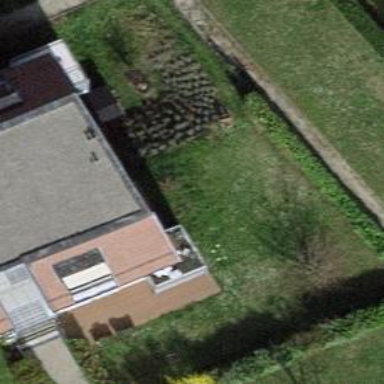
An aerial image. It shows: Garden surrounded by fence.